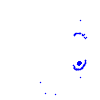
Particle: proton